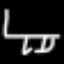
Label: chair